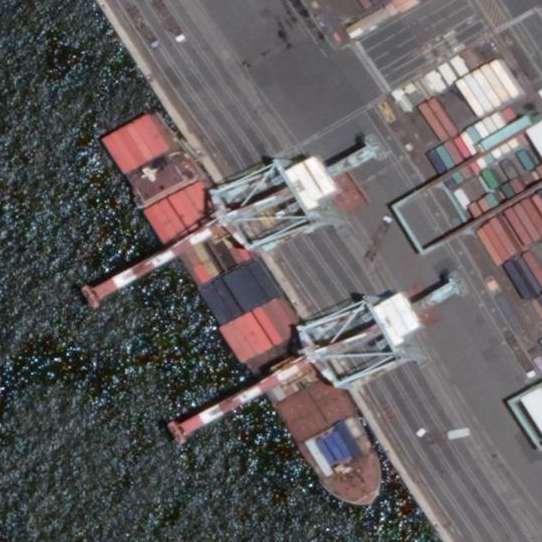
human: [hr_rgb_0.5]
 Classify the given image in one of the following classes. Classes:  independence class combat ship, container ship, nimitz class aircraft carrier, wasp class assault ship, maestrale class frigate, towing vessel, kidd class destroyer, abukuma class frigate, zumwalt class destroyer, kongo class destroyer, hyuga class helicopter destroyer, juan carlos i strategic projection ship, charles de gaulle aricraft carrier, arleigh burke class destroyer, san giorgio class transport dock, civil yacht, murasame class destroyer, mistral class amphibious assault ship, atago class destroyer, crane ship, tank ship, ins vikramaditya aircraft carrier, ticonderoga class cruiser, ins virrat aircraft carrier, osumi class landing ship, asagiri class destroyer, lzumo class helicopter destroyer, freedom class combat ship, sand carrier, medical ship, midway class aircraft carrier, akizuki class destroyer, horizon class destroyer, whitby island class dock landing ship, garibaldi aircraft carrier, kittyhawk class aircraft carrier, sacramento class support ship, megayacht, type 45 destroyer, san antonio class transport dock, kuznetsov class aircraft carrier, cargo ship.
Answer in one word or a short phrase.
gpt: Container ship